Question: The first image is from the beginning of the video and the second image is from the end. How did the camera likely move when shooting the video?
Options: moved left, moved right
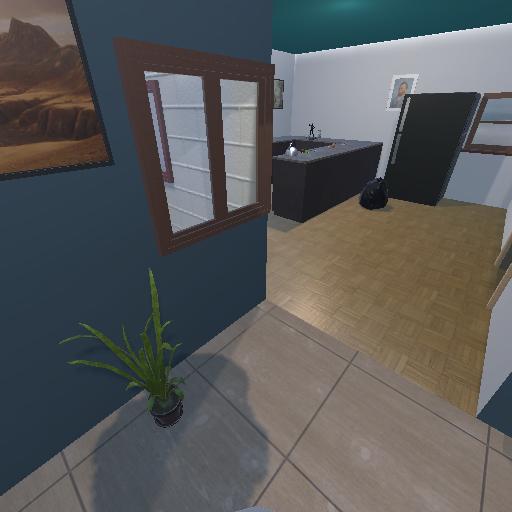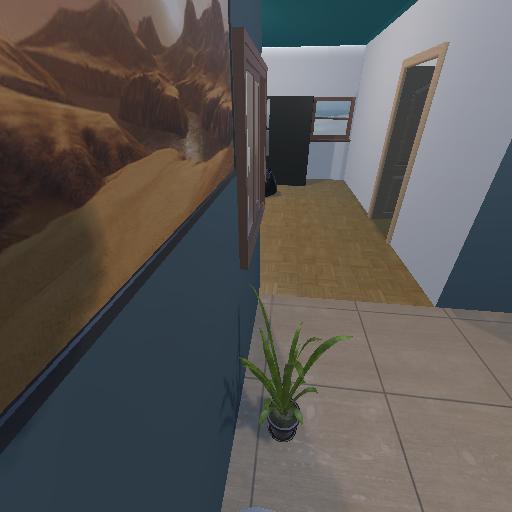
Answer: moved left